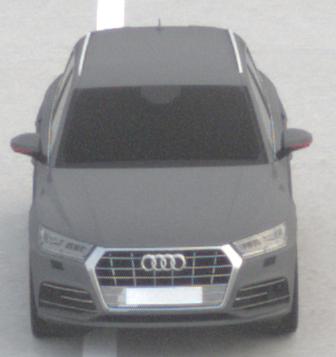
Make: Audi
Model: Q5 45 TFSI
Detailed model: Q5 (FY)
Model produced from: 2019/01
Model produced until: 2019/05
Doors: 5
Color: gray
Road condition: dry road
Daytime: morning or afternoon
Contrast: low contrast